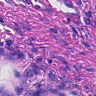
Metastatic tissue present: yes